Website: bh-photo
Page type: address-validator
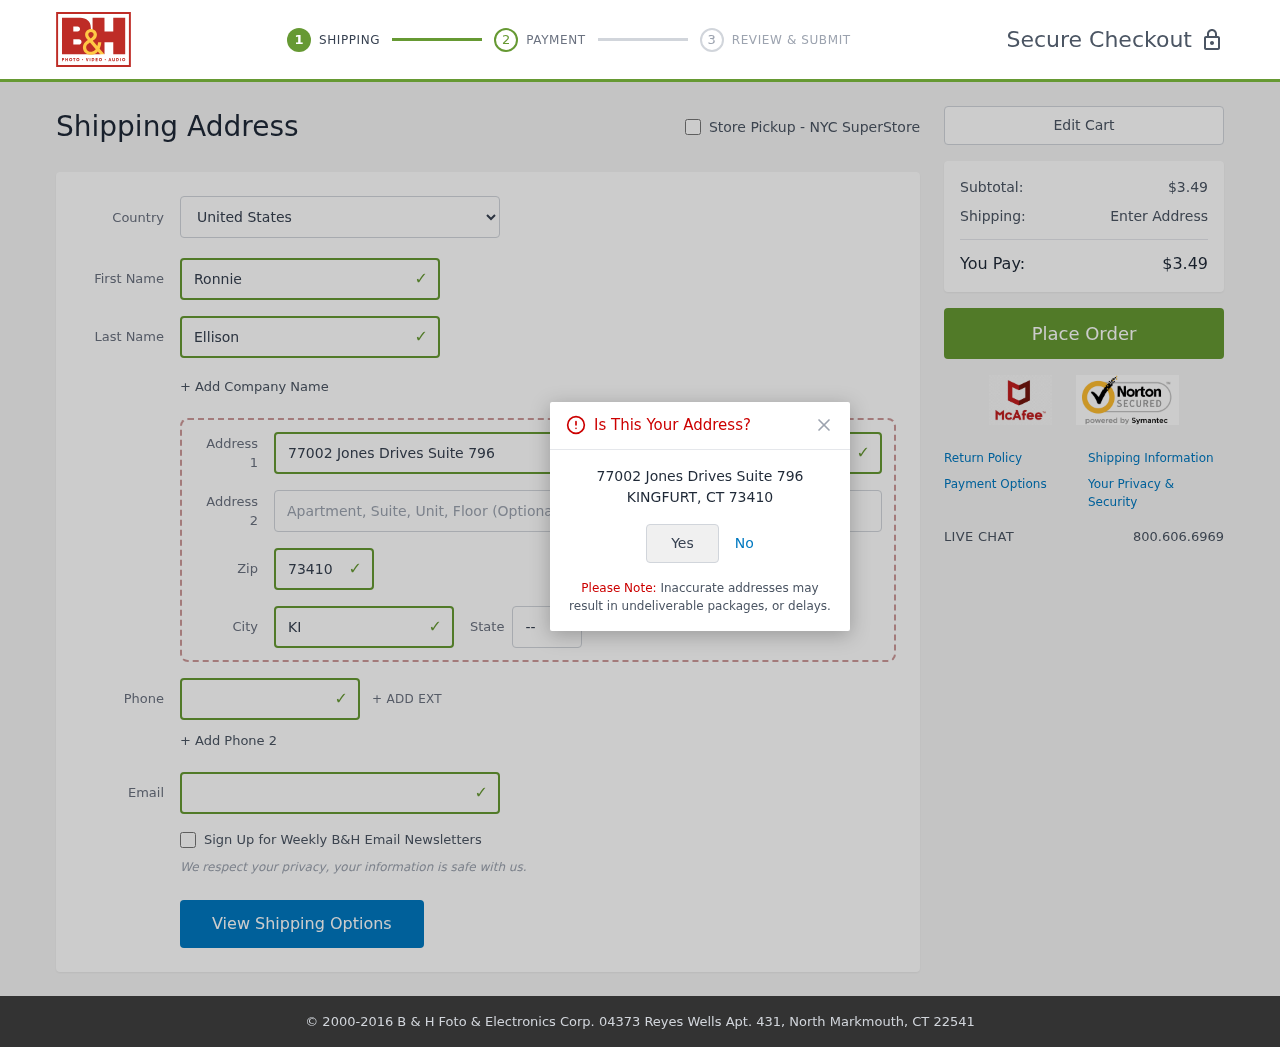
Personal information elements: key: PII_CITY
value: Kingfurt
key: PII_COUNTRY
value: United States
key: PII_EMAIL
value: ronnie_ellison@hotmail.com
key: PII_FIRSTNAME
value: Ronnie
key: PII_LASTNAME
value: Ellison
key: PII_PHONE
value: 7254362691
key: PII_POSTCODE
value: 73410
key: PII_STATE_ABBR
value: CT
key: PII_STREET
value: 77002 Jones Drives Suite 796
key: PII_CITY_CONFIRM
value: KINGFURT
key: PII_STATE_ABBR3
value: CT
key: PII_POSTCODE_FULL
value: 73410
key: PII_POSTCODE_NUMERIC
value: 73410
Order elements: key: ORDER_SUBTOTAL
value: $3.49
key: ORDER_TOTAL
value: $3.49